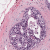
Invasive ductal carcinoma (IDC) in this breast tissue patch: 0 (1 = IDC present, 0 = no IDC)